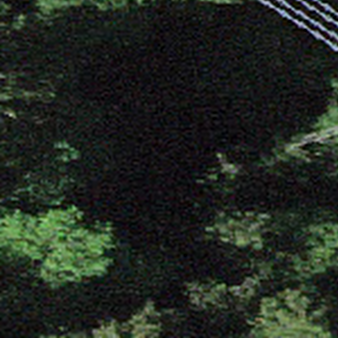
Label: other